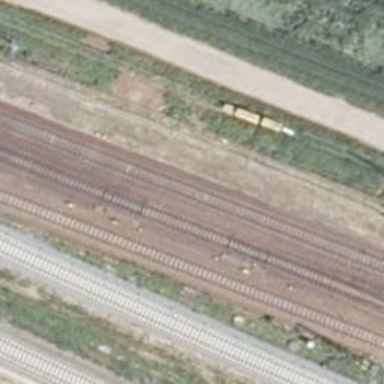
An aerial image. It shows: Railway switch with the turnout side on the right.